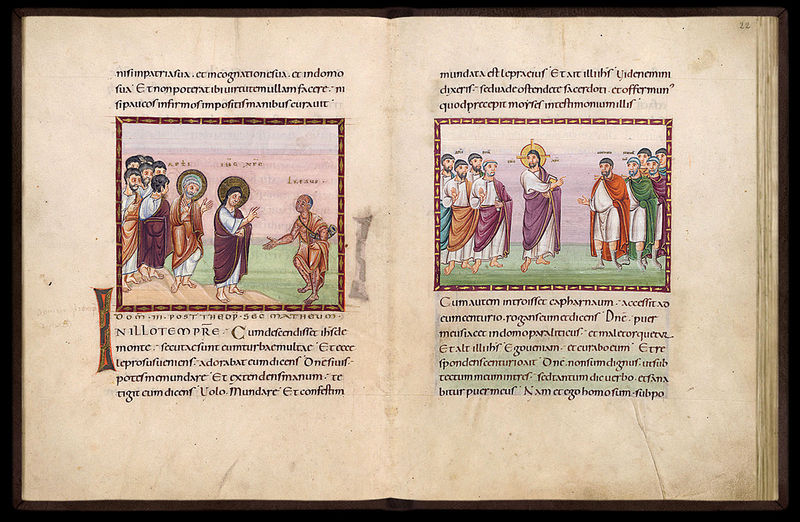
Titel: Egbert- Codex (Codex Egberti)
Institution: Trier, Stadtbibliothek/Stadtarchiv
Schlagwörter: umhang, wasser, weiß, menschen, see, bunt, männer, zeichnung, gras, alt, arm, bibel, kirche, gewand, füße, schrift, bilder, buch, vergoldet, kreuz, seite, illustration, text, initiale, buchseite, heiligenschein, christus, jesus, mittelalter, segnen, segnung, predigt, bettler, jünger, heilig, miniaturen, latein, apostel, buchmalerei, lazarus, doppelseite, majuskel, lucas, minuskel, karolingisch, latei, i, andschrift, 22, arlatein